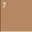
Piece: xx